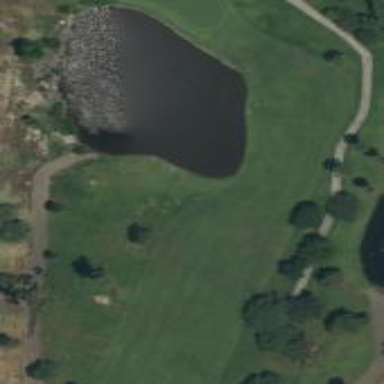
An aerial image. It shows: Scenic view of water hazard on golf course. The natural water feature adds beauty to the landscape.